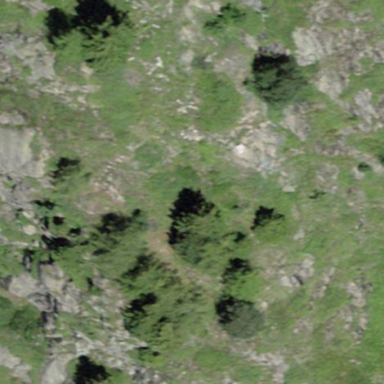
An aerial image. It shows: Forest area dominated by needle-leaved trees.